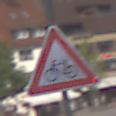
Verkehrszeichen: RadverkehrRechts
Umgebung: Outdoor, Urban
Tageszeit: MorningAfternoon
Wetter: Clear
Licht: Natural
Jahreszeit: NotSpecified
Kontrast: HighContrast